Question: I've used the .NET Reflector 8 by redgate and I used the feature that exports the .dll to C# files and I am running into one error situation that I do not know how to fix this error.
The error states:
I understand the error has to do with the bitwise, but I'm not sure how to fix the specific situation.
'''
if (!flag && (num7 < (((ulong) endLocation) - (((ulong) 4L) + num6))))
{
this.offsetOfFirstEntry = endLocation - ((4L + ((long) num6)) + num7);
if (this.offsetOfFirstEntry <= 0L)
{
throw new ZipException("Invalid embedded zip archive");
}
}
'''

What is the best way to fix this type of error?
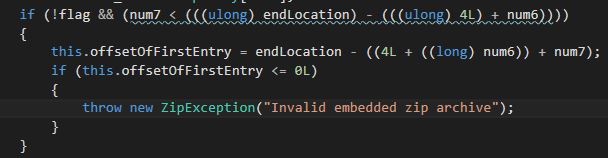
Answer: How about casting 'num7' to a 'ulong'?
'''
if (!flag && ((ulong)num7 < (((ulong) endLocation) - (((ulong) 4L) + num6))))
'''
This has nothing to do with bitwise operators, by the way.